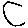
Label: circle